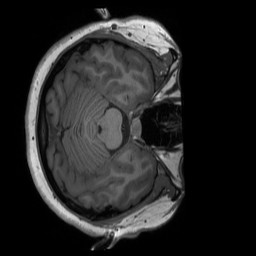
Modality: T1w
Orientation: axial
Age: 25
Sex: female
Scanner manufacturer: siemens
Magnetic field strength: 3 T
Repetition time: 2.3 s
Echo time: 0.00232 s